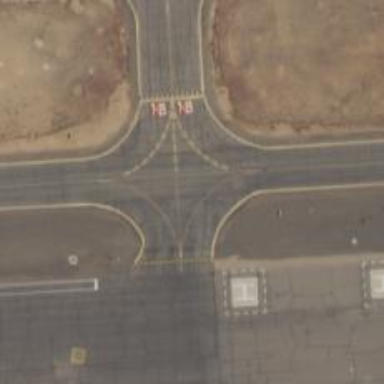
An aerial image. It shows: Image of taxiway at airport.